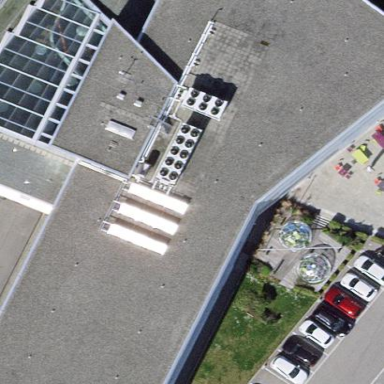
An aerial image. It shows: Commercial building.